Question: I just created a horizontal stacked bar chart using matplotlib, and I can't figure out why there is extra space between the x axis and the first bar (code and picture below). Any suggestions or questions? Thanks!
Code:
'''
fig = figure(facecolor="white")
ax1 = fig.add_subplot(111, axisbg="white")
heights = .43
data = np.array([source['loan1'],source['loan2'],source['loan3']])
dat2 = np.array(source2)
ind=np.arange(N)
left = np.vstack((np.zeros((data.shape[1],), dtype=data.dtype), np.cumsum(data, axis=0) [:-1]))
colors = ( '#27A545', '#7D3CBD', '#C72121')
for dat, col, lefts, pname2 in zip(data, colors, left, pname):
ax1.barh(ind+(heights/2), dat, color=col, left=lefts, height = heights, align='center', alpha = .5)
p4 = ax1.barh(ind-(heights/2), dat2, height=heights, color = "#C6C6C6", align='center', alpha = .7)
ax1.spines['right'].set_visible(False)
ax1.yaxis.set_ticks_position('left')
ax1.spines['top'].set_visible(False)
ax1.xaxis.set_ticks_position('bottom')
yticks([z for z in range(N)], namelist)
#mostly for the legend
params = {'legend.fontsize': 8}
rcParams.update(params)
box = ax1.get_position()
ax1.set_position([box.x0, box.y0 + box.height * 0.1, box.width, box.height * 0.9])
l = ax1.legend(loc = 'upper center', bbox_to_anchor=(0.5,-0.05), fancybox=True, shadow = True, ncol = 4)
show()
'''

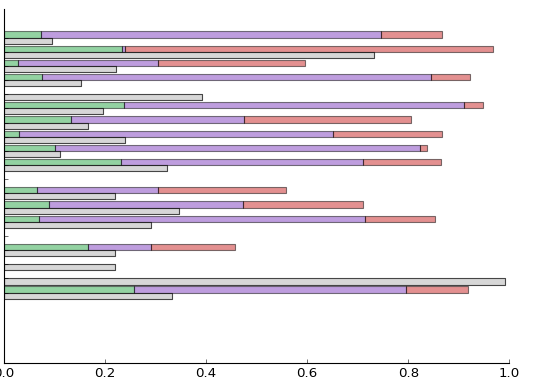
Answer: This is because matplotlib tries to intelligently choose minimum and maximum limits for the plot (i.e. "round-ish" numbers) by default.
This makes a lot of sense for some plots, but not for others.
To disable it, just do 'ax.axis('tight')' to snap the data limits to the strict extents of the data.
If you want a bit of padding despite the "tight" bounds on the axes limits, use 'ax.margins'.
In your case, you'd probably want something like:
'''
# 5% padding on the y-axis and none on the x-axis
ax.margins(0, 0.05)
# Snap to data limits (with padding specified above)
ax.axis('tight')
'''
Also, if you want to set the extents manually, you can just do
'''
ax.axis([xmin, xmax, ymin, ymax])'
'''
or use 'set_xlim', 'set_ylim', or even
'''
ax.set(xlim=[xmin, xmax], ylim=[ymin, ymax], title='blah', xlabel='etc')
'''